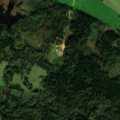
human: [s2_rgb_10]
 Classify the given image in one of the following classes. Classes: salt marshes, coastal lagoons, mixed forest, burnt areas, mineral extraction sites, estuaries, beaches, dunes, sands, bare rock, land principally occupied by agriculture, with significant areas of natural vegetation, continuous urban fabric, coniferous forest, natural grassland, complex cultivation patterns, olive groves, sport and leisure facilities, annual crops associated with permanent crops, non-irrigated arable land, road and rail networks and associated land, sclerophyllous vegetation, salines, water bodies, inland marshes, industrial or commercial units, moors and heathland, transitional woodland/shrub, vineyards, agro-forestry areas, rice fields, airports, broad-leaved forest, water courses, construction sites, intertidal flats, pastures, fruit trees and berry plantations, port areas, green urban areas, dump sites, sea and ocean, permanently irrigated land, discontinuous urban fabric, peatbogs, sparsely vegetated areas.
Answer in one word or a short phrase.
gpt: pastures, land principally occupied by agriculture, with significant areas of natural vegetation, broad-leaved forest, mixed forest